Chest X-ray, AP view. Patient: 49 years old, sex F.
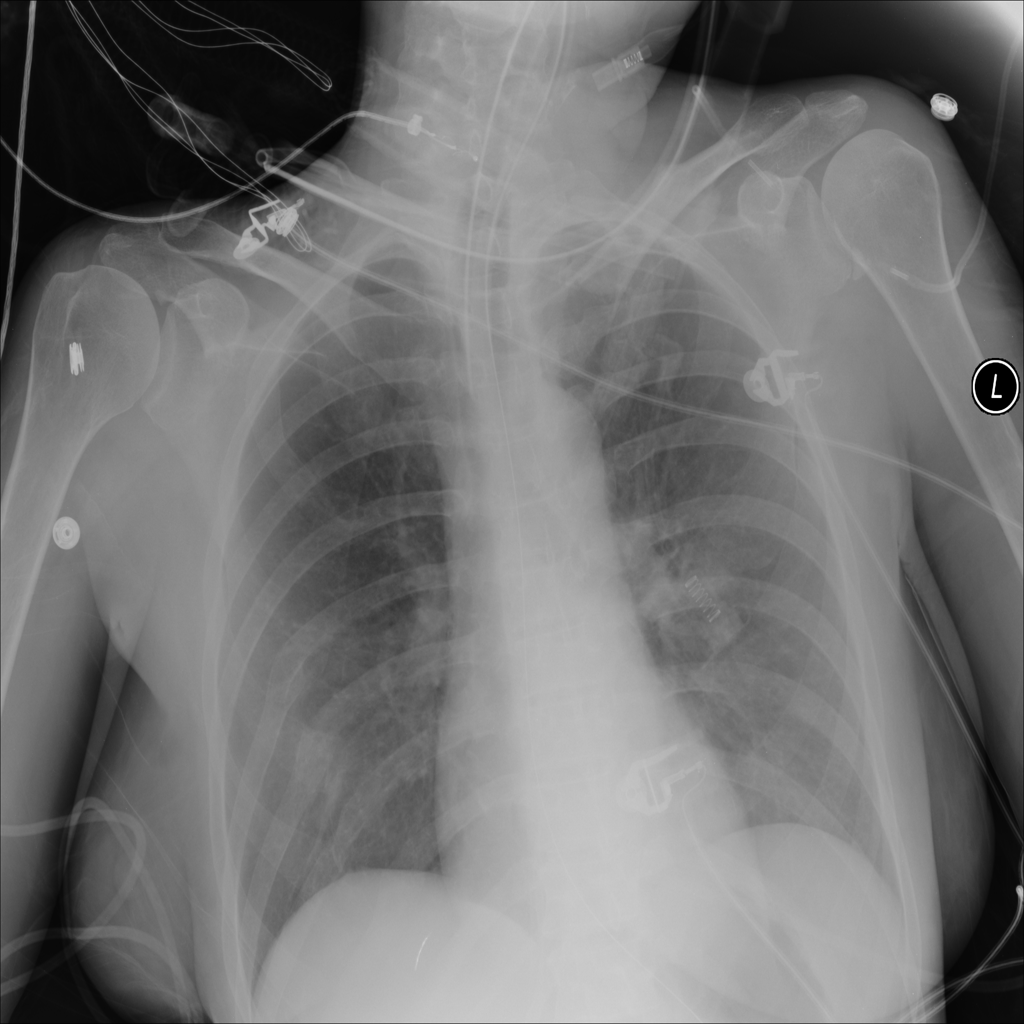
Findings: No Finding